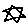
Label: star